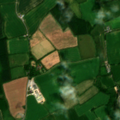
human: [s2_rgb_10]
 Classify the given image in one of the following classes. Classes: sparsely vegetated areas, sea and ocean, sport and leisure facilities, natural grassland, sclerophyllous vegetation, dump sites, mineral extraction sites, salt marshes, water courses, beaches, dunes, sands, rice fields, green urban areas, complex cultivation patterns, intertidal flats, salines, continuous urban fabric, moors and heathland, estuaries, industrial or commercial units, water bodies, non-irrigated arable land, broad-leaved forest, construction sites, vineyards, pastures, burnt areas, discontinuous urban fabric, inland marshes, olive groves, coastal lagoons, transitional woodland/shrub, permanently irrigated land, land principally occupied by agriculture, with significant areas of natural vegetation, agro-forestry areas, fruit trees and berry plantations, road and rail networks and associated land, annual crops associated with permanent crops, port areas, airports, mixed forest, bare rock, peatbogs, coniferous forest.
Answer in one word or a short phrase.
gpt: non-irrigated arable land, pastures